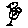
Label: bird